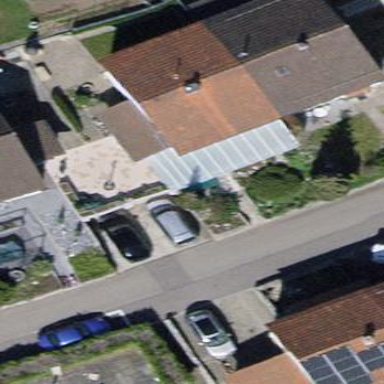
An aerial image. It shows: Semidetached house with gabled roof.